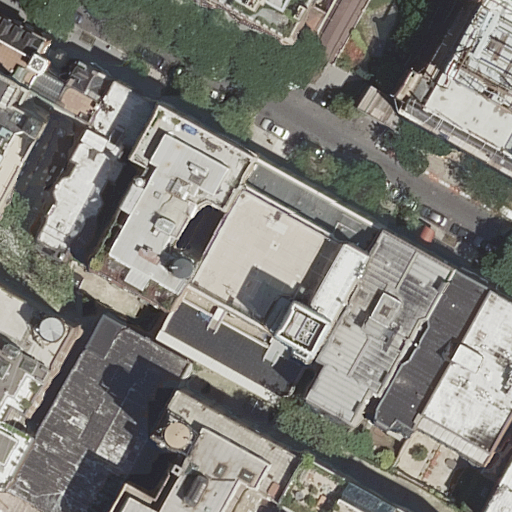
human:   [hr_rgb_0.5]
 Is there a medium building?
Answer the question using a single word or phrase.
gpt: yes

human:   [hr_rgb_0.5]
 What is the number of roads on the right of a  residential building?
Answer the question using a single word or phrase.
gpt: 1

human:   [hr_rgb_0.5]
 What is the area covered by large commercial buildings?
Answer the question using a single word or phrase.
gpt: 0m2

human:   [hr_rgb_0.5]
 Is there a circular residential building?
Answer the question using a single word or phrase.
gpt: no

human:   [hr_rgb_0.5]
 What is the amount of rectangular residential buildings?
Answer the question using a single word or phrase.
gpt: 6

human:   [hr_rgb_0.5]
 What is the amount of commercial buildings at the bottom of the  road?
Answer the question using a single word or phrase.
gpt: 0

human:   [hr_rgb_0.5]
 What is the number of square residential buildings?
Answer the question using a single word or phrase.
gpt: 0

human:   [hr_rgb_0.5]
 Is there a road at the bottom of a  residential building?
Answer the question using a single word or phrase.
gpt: no

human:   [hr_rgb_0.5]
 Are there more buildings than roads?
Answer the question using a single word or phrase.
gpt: yes

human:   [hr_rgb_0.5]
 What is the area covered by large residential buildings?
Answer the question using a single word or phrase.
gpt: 3144m2

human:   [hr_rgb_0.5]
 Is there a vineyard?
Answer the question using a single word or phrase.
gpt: no

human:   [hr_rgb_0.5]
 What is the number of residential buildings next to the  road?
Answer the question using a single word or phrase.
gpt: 16

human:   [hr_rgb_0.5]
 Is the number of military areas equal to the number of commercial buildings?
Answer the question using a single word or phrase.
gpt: yes

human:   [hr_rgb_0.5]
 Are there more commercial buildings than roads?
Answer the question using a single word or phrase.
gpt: no

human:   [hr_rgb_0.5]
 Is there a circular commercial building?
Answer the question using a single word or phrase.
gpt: no

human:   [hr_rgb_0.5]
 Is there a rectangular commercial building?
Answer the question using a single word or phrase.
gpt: no

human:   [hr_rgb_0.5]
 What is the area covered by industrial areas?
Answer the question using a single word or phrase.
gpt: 0m2

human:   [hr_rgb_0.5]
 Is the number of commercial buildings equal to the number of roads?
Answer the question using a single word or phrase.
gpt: no

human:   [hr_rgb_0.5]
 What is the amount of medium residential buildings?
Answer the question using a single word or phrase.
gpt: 11

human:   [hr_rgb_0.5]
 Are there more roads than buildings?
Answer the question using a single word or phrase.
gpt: no

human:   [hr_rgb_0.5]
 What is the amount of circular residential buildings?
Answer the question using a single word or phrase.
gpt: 0

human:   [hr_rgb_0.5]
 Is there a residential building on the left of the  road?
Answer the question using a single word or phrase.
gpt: yes

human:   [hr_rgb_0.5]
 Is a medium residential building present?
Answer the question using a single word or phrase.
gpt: yes

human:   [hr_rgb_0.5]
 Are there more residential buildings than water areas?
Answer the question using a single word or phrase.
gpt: yes

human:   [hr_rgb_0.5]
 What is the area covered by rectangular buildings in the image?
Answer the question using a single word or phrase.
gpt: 635m2

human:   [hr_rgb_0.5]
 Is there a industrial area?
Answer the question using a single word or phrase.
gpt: no

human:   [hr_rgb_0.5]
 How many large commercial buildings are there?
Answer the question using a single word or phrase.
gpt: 0

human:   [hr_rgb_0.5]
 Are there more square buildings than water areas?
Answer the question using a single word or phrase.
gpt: no

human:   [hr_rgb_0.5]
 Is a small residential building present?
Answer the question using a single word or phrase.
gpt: yes

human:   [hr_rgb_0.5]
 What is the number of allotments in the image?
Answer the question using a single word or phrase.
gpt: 0

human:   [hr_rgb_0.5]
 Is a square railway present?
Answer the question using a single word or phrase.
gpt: no

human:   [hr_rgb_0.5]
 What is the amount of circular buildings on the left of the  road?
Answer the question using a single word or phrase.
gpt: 0

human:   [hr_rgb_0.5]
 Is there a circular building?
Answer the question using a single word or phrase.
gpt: no

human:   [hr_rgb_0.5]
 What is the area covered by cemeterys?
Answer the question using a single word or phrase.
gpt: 0m2

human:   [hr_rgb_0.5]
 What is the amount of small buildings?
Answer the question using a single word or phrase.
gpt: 1

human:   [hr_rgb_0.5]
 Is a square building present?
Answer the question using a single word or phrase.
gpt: no

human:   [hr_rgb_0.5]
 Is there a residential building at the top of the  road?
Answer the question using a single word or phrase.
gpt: yes